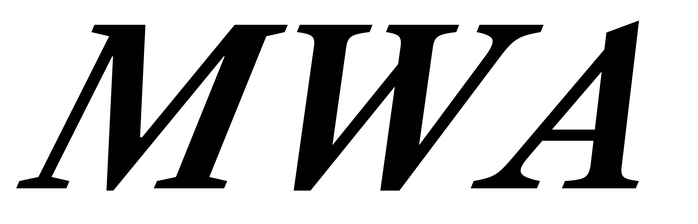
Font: LibreCaslonText-Italic_Bold_Italic